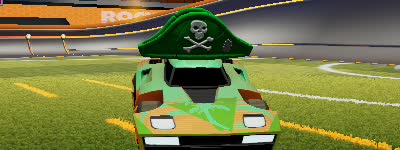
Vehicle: breakout